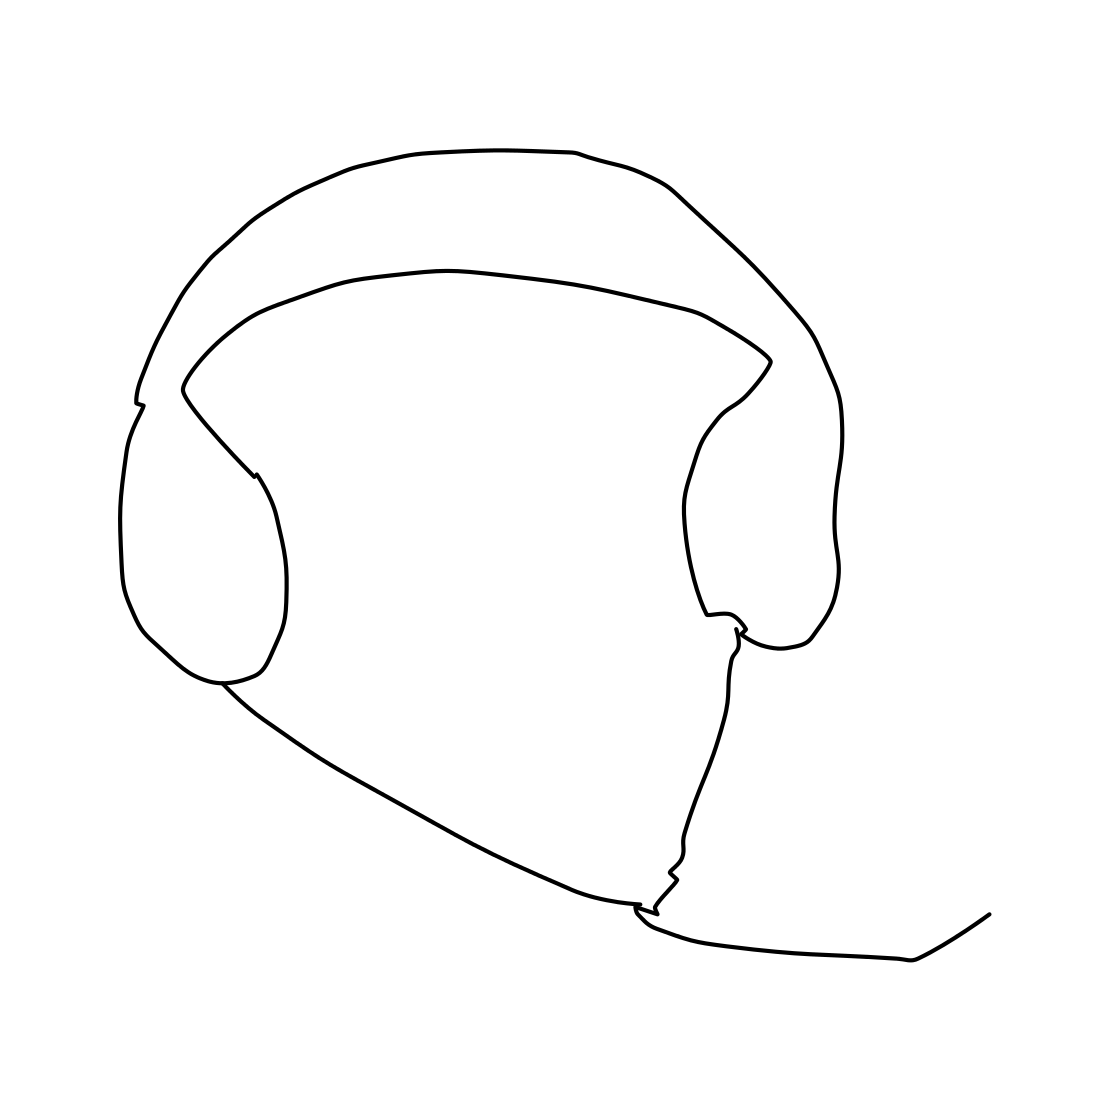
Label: head-phones